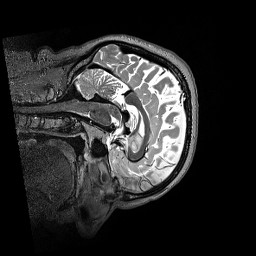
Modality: T2w
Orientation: sagittal
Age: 39
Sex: female
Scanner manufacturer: siemens
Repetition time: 3.2 s